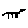
Label: cat